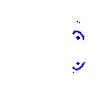
Particle: proton